Brain MRI study timepoint: followup_recurrence
T1CE (contrast-enhanced T1) slice:
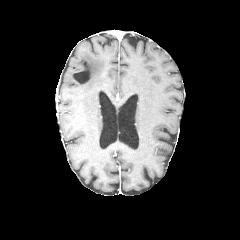
T2-FLAIR slice:
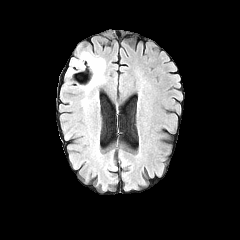